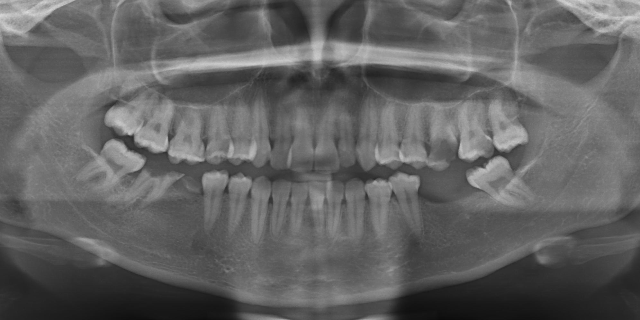
adult